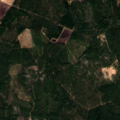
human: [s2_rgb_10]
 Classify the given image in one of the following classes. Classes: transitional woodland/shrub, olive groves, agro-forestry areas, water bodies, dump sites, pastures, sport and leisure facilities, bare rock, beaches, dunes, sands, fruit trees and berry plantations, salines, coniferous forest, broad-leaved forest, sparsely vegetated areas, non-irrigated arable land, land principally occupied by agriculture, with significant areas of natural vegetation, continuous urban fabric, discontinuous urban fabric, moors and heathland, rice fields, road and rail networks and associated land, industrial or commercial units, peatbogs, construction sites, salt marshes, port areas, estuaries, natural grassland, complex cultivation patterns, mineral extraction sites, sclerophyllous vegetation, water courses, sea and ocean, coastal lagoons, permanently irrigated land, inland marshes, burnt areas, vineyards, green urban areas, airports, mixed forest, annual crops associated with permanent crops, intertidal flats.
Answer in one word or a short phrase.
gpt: mixed forest